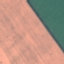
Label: AnnualCrop